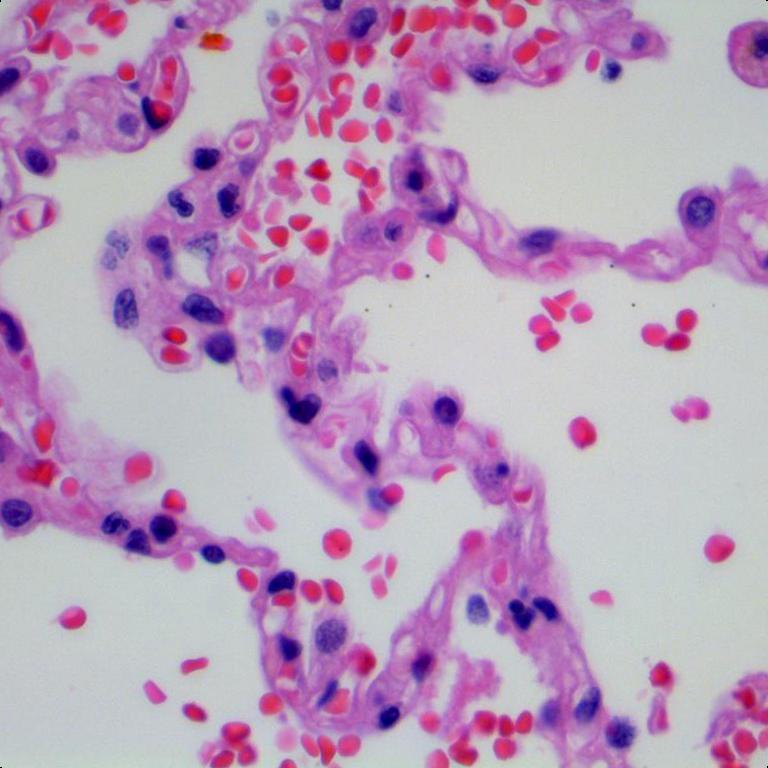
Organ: lung
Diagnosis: benign